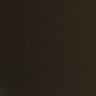
Metastatic tissue present: no